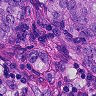
Metastatic tissue present: yes